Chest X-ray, PA view. Patient: 17 years old, sex F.
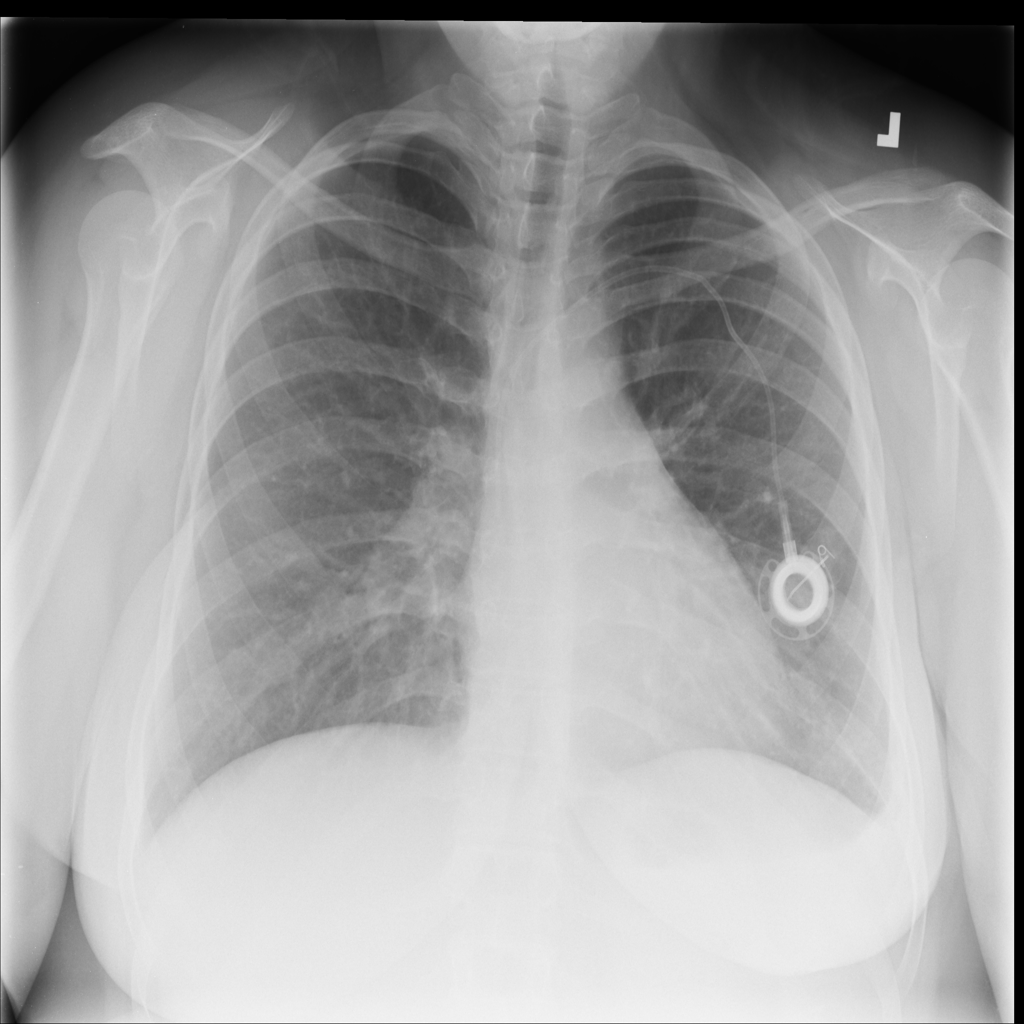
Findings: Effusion